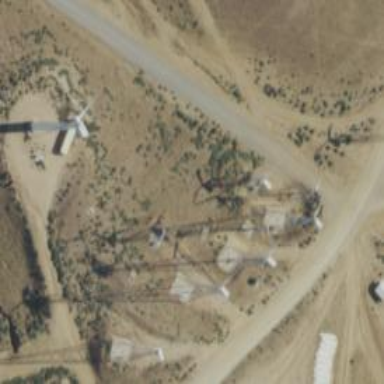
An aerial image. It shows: Wind turbine power generator.